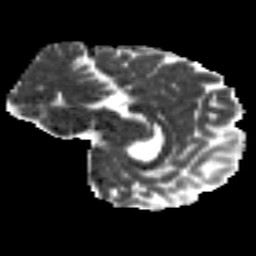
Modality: MD
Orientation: sagittal
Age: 23
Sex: female
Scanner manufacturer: siemens
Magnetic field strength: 3 T
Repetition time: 8.8 s
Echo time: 0.085 s